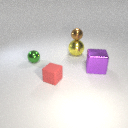
small green metal sphere in front of large yellow metal sphere